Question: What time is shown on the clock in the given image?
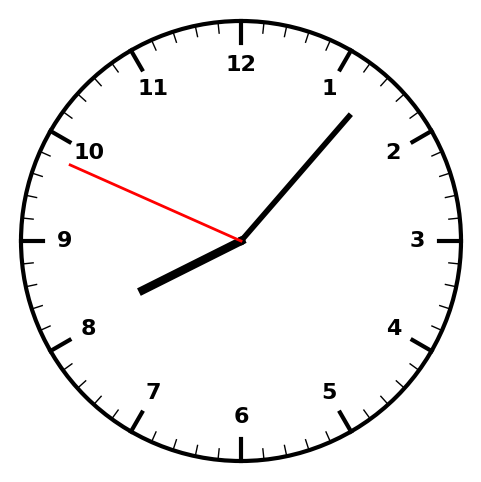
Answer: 08:06:49